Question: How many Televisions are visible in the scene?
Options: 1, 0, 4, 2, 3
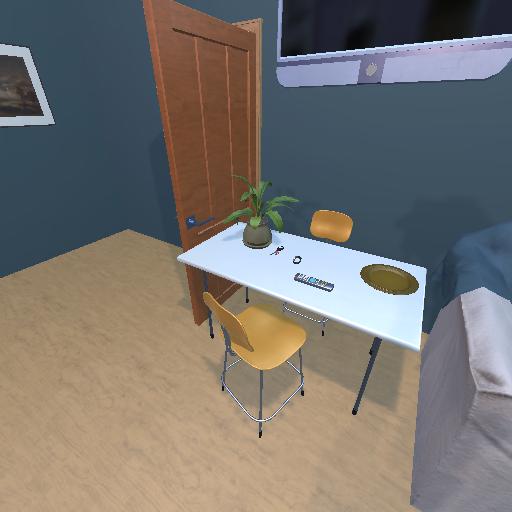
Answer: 1